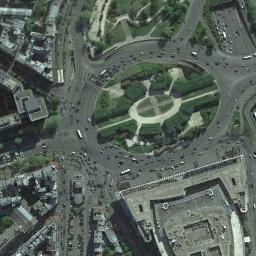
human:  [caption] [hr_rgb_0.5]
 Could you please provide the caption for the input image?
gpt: The roundabout with some exits and entrances is in the commercial area and lots of cars are driving on the roundabout .

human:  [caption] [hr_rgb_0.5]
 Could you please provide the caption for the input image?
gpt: There are many bifurcation roads with many moving and waiting vehicles, And many neatly arranged tall buildings and some trees around the roundabout .

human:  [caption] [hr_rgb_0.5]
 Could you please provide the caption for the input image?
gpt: There are many cars at the roundabout .

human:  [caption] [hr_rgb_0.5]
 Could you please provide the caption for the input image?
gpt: The roundabout is next to buildings and grass .

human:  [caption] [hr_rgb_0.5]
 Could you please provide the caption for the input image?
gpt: There are many buildings and some green lawns near the roundabout .